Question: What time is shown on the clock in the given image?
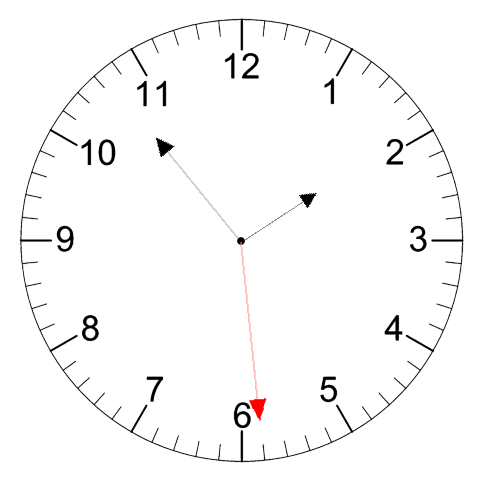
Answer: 01:53:29